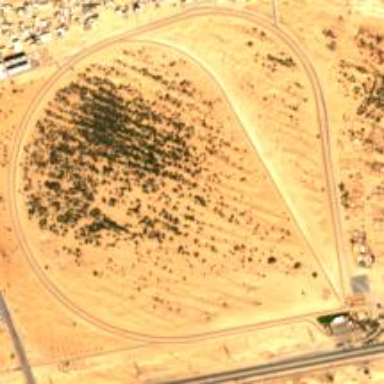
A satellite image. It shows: Sand pitch used for horse racing.